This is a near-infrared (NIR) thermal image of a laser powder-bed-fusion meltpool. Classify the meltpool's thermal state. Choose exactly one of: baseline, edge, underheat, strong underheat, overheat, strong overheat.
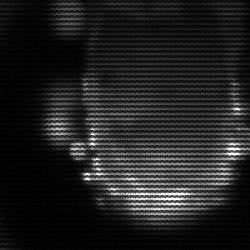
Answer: baseline